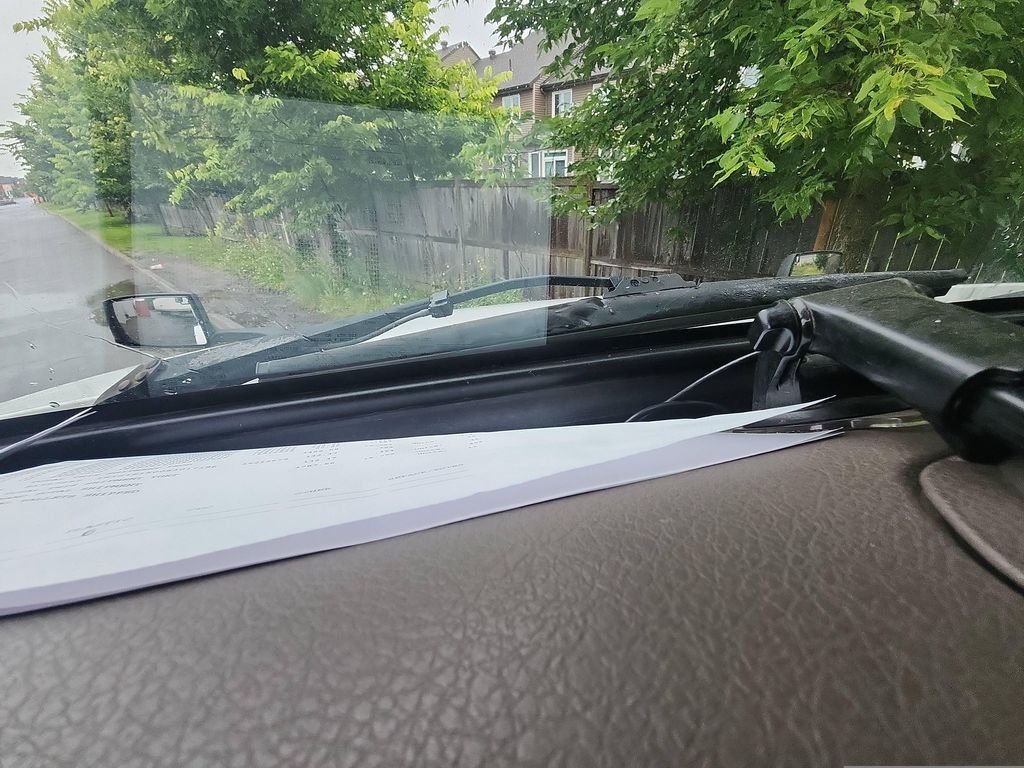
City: ottawa-gatineau